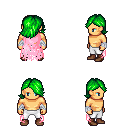
a pixel art fantasy rpg character, male body template, human, tanned skin, pink tattered cape, white pants, green swoop hairstyle, white cloth bandages, brown shoes, four views (front, back, left, right), 2x2 character sprite sheet, small pixel art, hard edges, no anti-aliasing